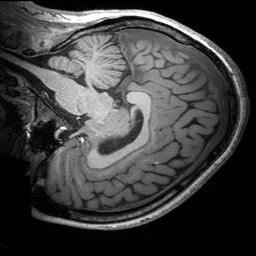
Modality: T1w
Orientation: sagittal
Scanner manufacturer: siemens
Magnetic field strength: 3 T
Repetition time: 2.53 s
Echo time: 0.00299 s